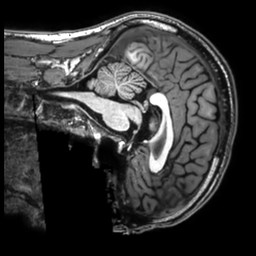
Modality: T1w
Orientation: sagittal
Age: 31
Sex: male
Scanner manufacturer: philips
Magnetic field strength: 3 T
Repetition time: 0.008103 s
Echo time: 0.003713 s